Question: How can I hide "menu" button in Android app player on Blackberry 10 (there is no menu in my android app, but when I run it on BB10 - this button appears (and obviously does nothing when clicked))?
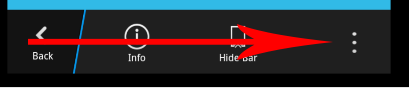
Answer: You cannot hide or change things to that bar, I am afraid. It is all up to the user if it should be hidden or not.
I read on some threads on the Support Forums of BlackBerry that they try to make it possible for developers to hide this bar in the new Jelly Bean update. So for now there is nothing you can do to hide/change this bar.